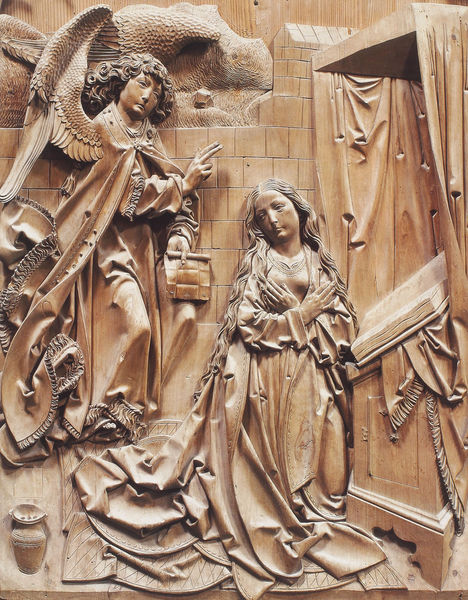
Titel: Creglingen, Herrgottskirche, Fronleichnams-Altar
Künstler: Tilman Riemenschneider
Standort: Creglingen, Herrgottskirche (EU - D - BW)
Schlagwörter: flügel, umhang, frau, holz, stein, gewand, haare, locken, engel, krug, relief, warm, lesen, buch, jungfrau, mittelalter, segen, maria, erzengel, verkündigung, beichte, hochrelief, gabriel, jungfrau maria